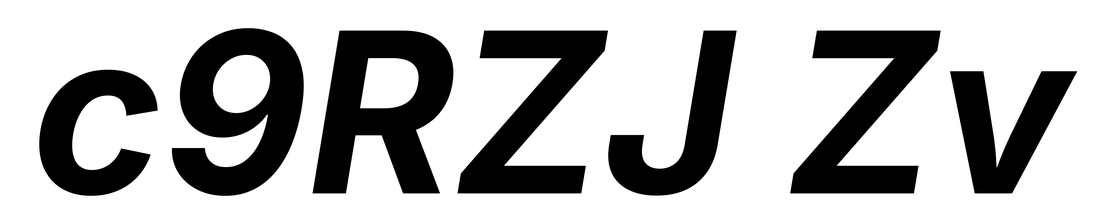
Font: Inter-Italic_Bold_Italic